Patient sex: F
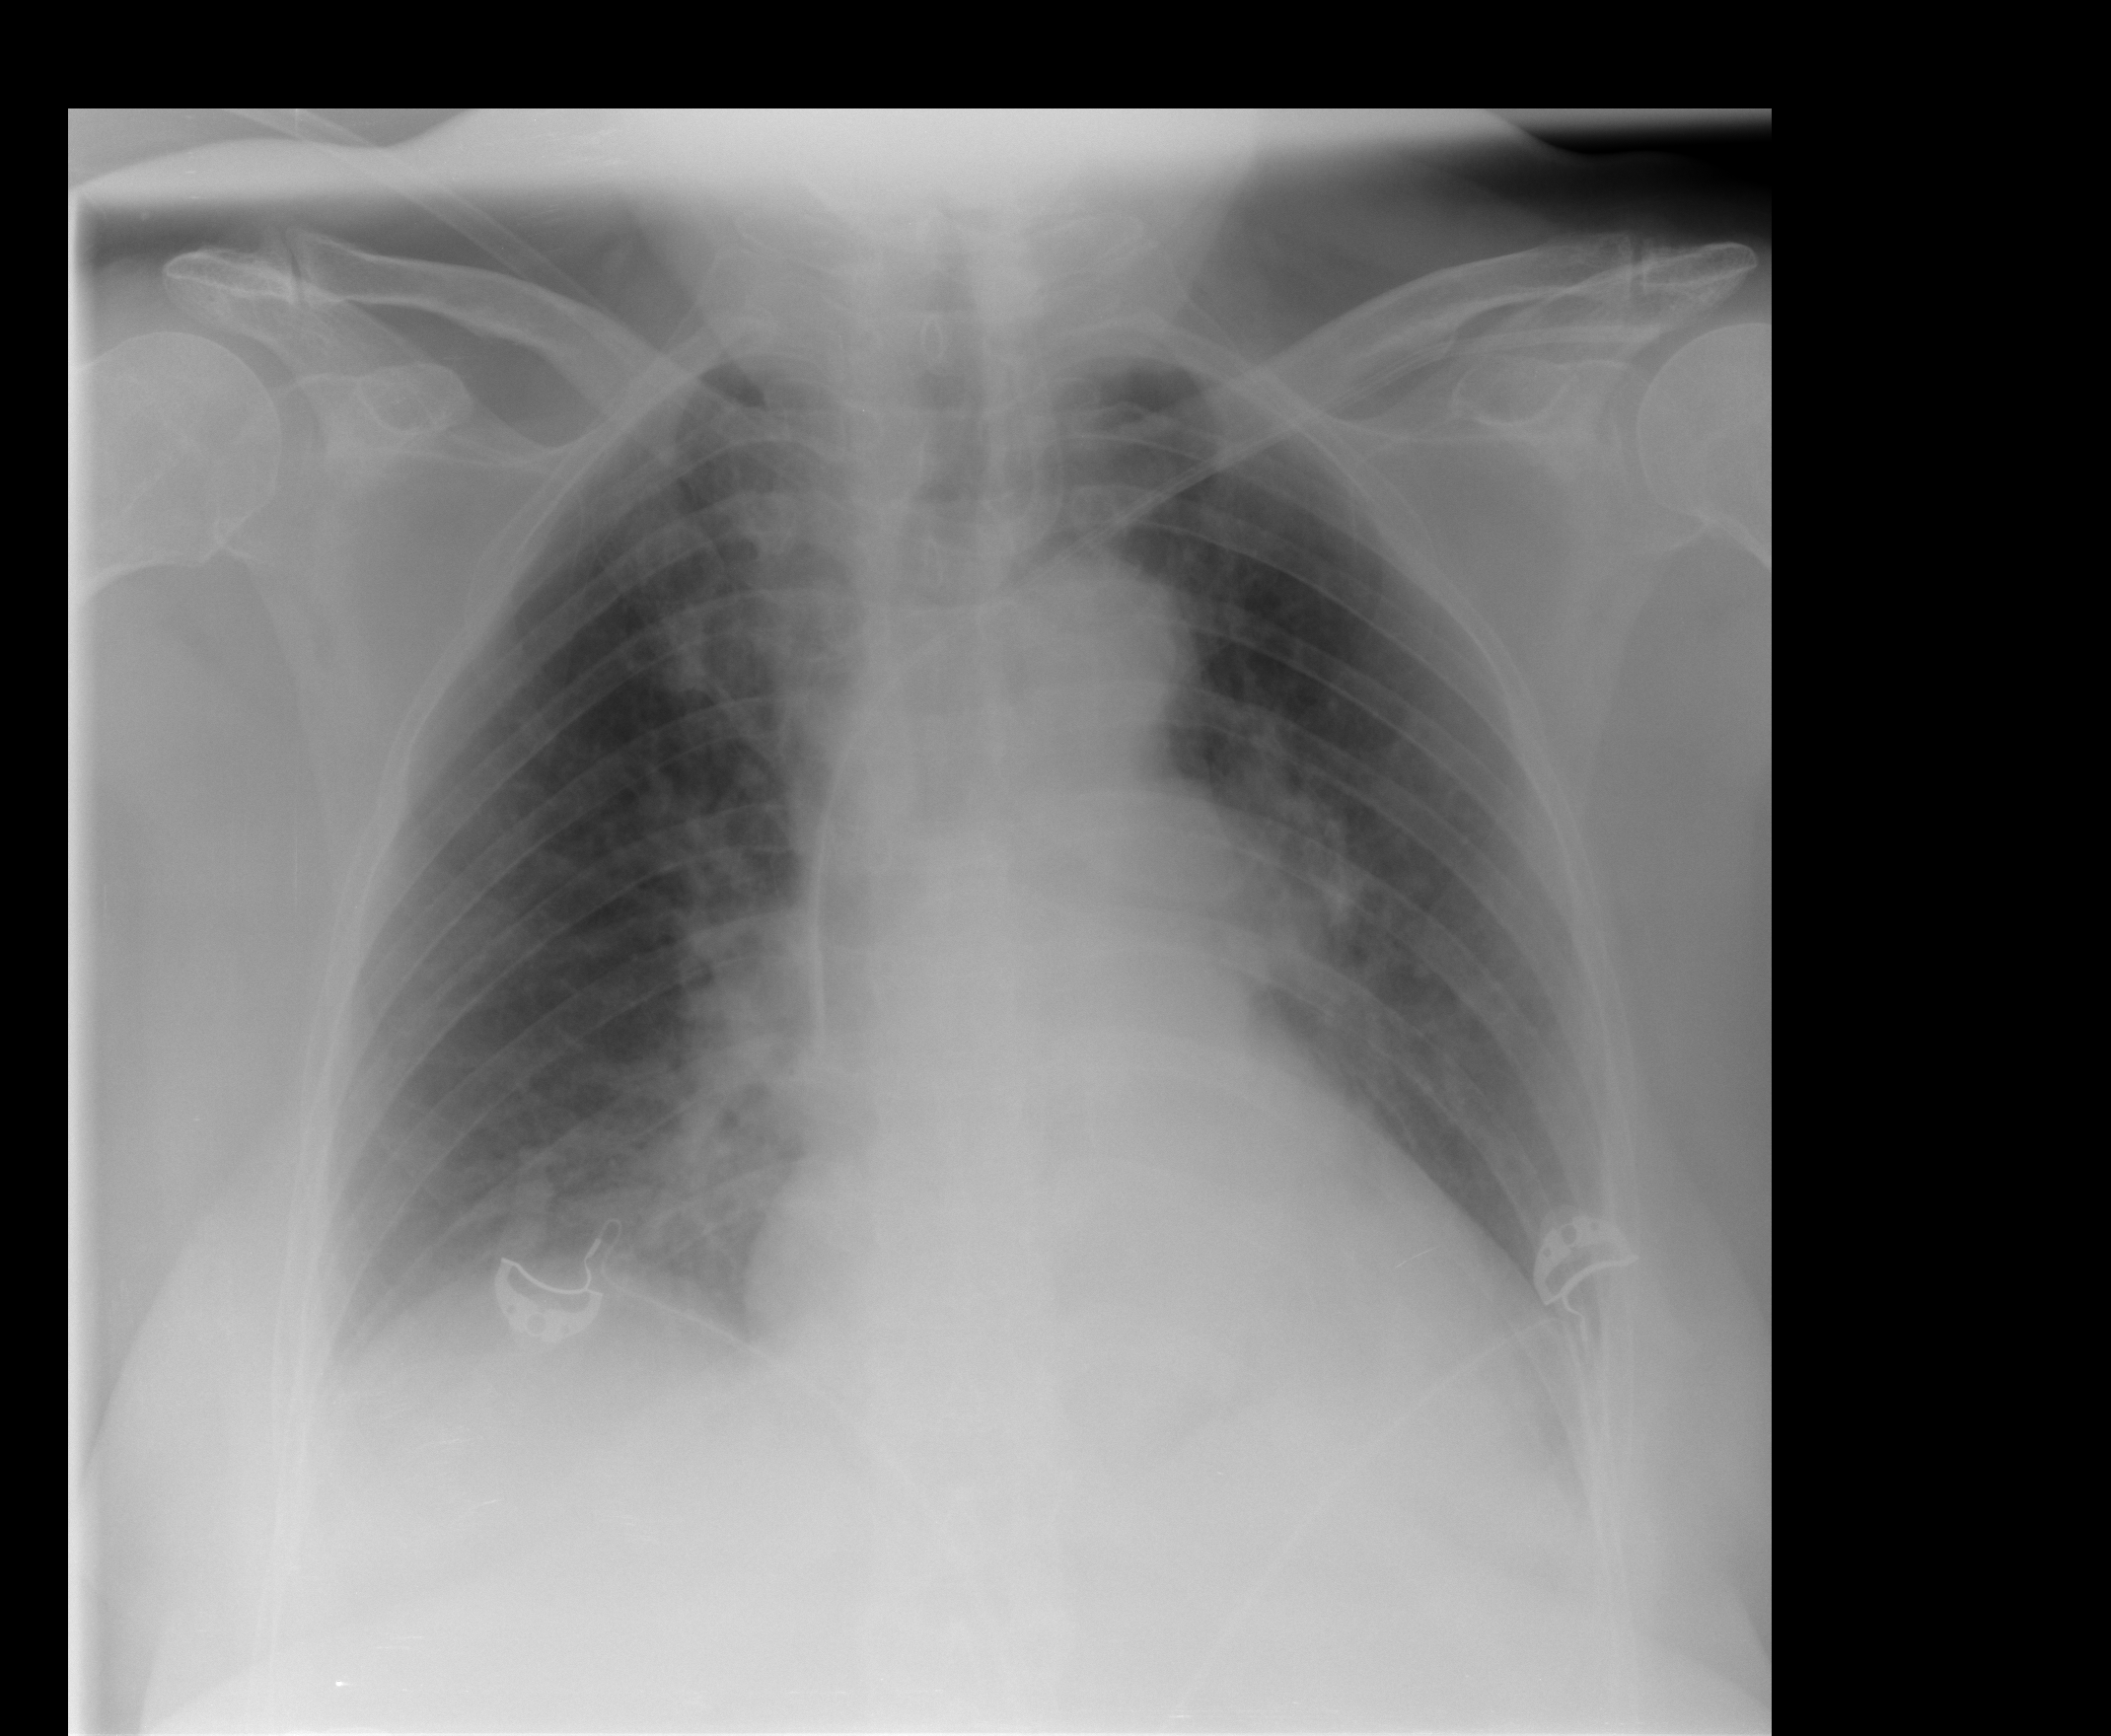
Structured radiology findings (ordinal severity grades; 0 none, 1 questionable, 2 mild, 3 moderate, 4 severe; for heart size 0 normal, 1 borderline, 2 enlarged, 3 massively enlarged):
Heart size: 0
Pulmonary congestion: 0
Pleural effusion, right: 0
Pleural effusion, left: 0
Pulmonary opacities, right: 1
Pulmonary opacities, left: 0
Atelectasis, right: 2
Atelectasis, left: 0